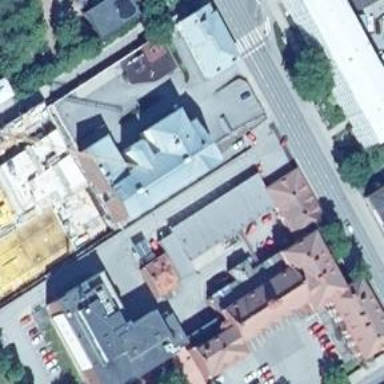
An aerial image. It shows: Fire station with skillion roof shape.